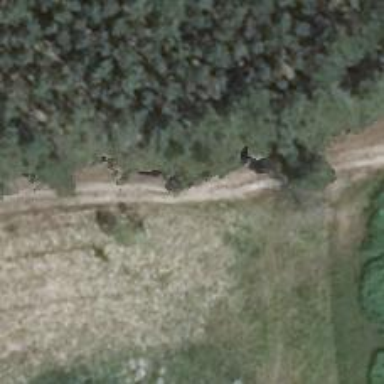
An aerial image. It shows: Sandy track road.